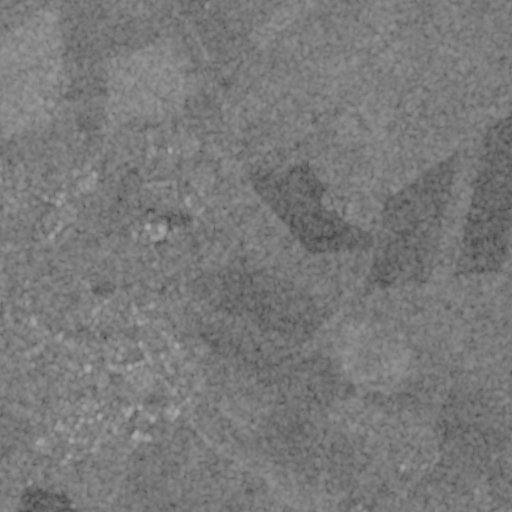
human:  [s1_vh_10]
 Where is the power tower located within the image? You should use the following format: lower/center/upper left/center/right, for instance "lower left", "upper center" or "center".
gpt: The power tower is located in the upper of the image.
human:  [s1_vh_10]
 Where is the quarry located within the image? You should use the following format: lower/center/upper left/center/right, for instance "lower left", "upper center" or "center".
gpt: The quarry is located in the lower right of the image.
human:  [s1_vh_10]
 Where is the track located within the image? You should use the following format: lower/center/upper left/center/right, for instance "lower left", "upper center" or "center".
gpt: The track is located in the center left of the image.
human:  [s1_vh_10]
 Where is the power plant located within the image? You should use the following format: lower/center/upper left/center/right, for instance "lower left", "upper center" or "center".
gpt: There is no power plant in the image.

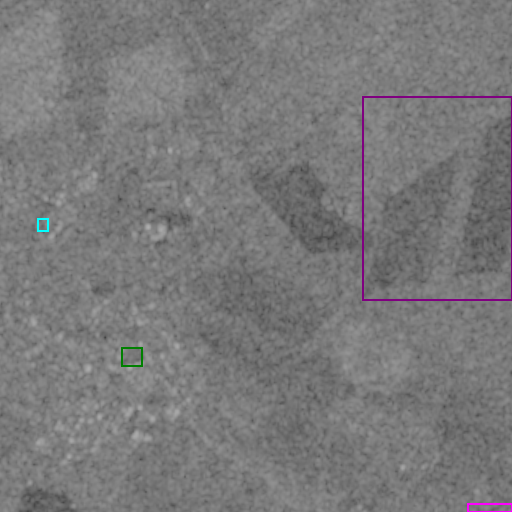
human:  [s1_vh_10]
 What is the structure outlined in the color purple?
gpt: The structure outlined in purple is a crop field.
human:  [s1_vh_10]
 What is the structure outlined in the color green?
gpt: The structure outlined in green is a park.
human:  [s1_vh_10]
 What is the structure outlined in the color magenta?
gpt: The structure outlined in magenta is a quarry.
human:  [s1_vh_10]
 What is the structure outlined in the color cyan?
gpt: The structure outlined in cyan is a track.
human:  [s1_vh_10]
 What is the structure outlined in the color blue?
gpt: There is no blue outline.